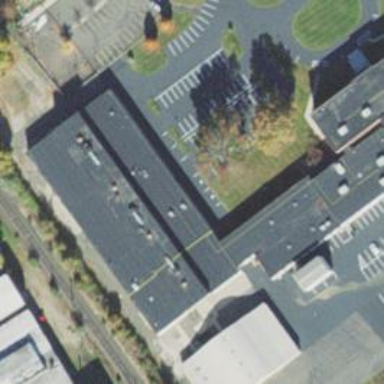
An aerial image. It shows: Part of building.